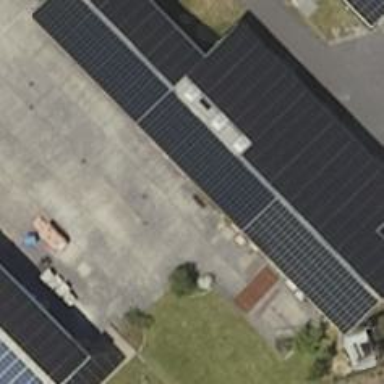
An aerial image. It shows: Solar power generator utilizing photovoltaic technology with solar photovoltaic panels.